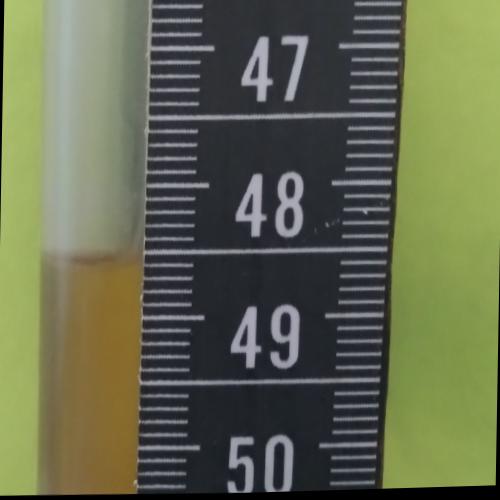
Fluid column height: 48.5 cm